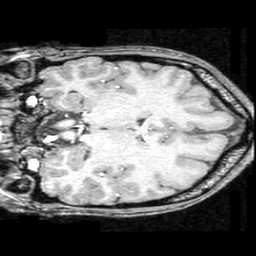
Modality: T1w
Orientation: coronal
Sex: female
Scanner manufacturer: ge
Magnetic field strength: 1.5 T
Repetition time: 21 s
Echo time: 0.008 s